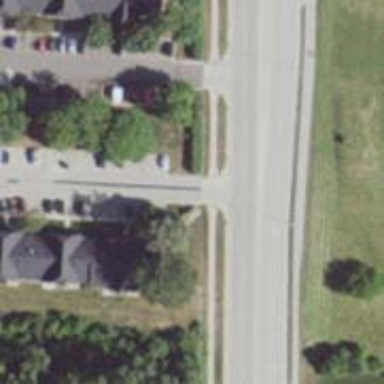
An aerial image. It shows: Marked crossing on footway.